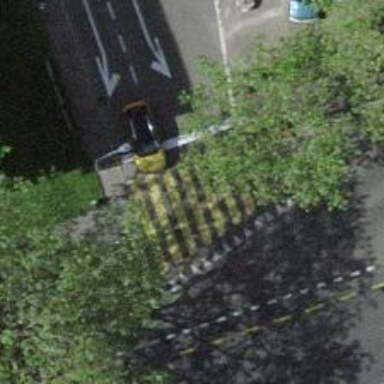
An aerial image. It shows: Road crossing with traffic signals.